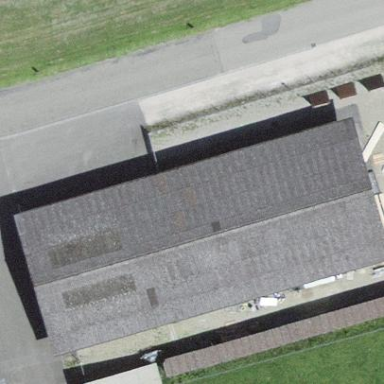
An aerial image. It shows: Warehouse.